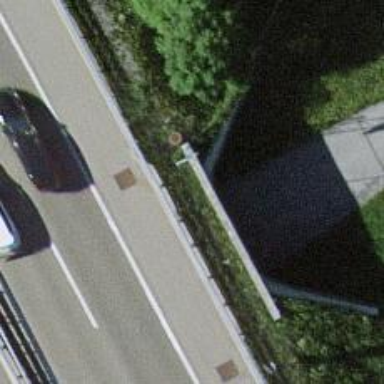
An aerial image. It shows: Asphalt road tunnel designated for service vehicles.